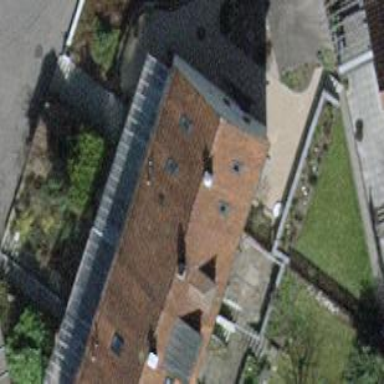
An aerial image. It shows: Building with tile roof.